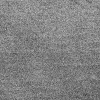
Atmospheric dust classification: dusty